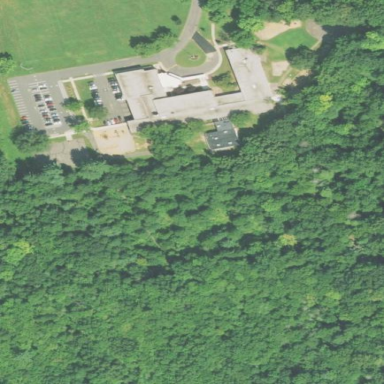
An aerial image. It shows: School.